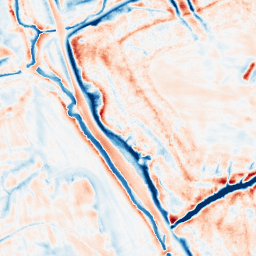
Category: edge_preserving
Decomposition family: bilateral
Decomposition parameters: d: 21
sigma_color: 100
sigma_space: 75
Upsampling method: cubic_catmull_rom
Upsampling parameters: scale: 2
Upsampling scale: 2